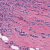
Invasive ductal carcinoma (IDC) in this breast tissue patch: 1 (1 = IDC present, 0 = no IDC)